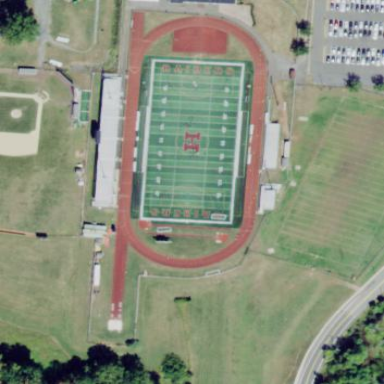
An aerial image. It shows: American football pitch with artificial turf surface for leisure land.